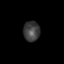
Tissue: prostate
Cell type: T cells
Senescence score: 0.3545
Nuclear area (px): 325
Mean DAPI intensity: 62.788